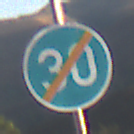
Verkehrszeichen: EndeMindestgeschwindigkeit
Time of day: SunriseSunset
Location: Outdoor (Nature)
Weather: Clear
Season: NotSpecified
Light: Natural